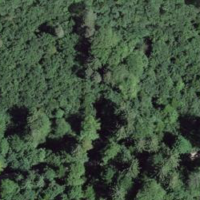
EUNIS habitat code: 41
Species observed at this site:
Lathyrus vernus